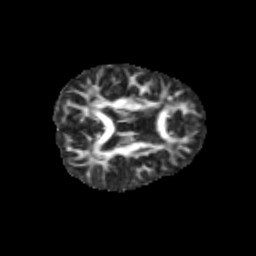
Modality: FA
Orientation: axial
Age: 13
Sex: male
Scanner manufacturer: siemens
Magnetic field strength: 3 T
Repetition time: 3.8 s
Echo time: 0.07 s